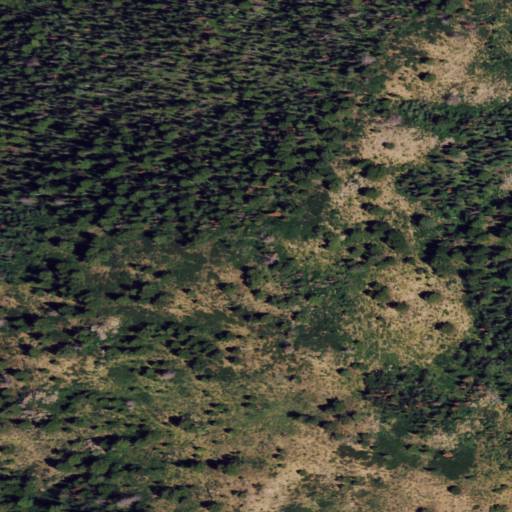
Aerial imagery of mountain in Wyoming named Fletcher Peak containing evergreen forest, shrub, deciduous forest, and mixed forest